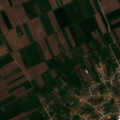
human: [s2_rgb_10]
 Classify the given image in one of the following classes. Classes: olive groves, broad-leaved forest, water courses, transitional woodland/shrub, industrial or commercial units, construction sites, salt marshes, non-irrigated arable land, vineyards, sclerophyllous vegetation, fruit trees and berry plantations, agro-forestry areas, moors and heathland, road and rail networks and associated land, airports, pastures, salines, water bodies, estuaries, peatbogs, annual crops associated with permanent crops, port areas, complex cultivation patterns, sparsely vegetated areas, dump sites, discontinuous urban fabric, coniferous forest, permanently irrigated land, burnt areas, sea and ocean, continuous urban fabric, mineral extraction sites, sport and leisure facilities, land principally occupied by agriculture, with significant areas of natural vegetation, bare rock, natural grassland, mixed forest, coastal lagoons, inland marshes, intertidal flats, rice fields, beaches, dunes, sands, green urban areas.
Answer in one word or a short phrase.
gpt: discontinuous urban fabric, non-irrigated arable land, land principally occupied by agriculture, with significant areas of natural vegetation